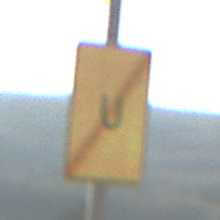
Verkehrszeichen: EndeUmleitung
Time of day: MorningAfternoon
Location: Outdoor (Nature)
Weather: PartlyCloudy
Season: NotSpecified
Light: Natural